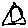
Label: triangle